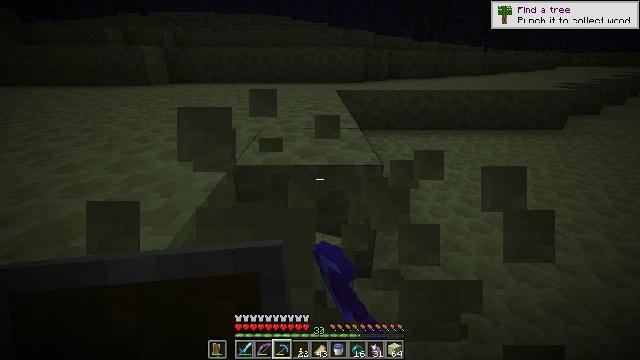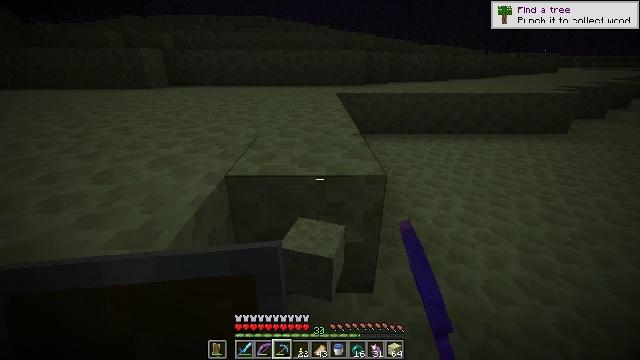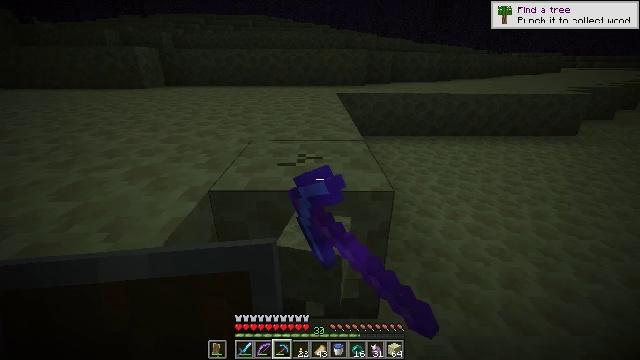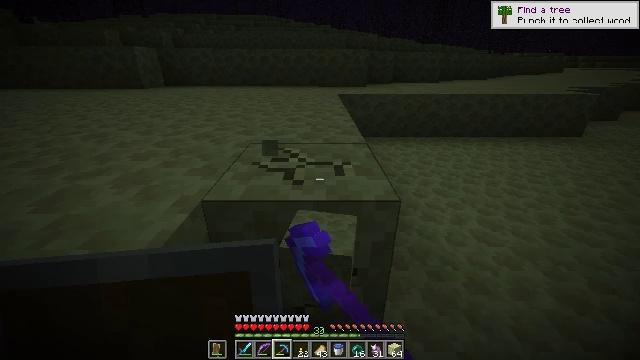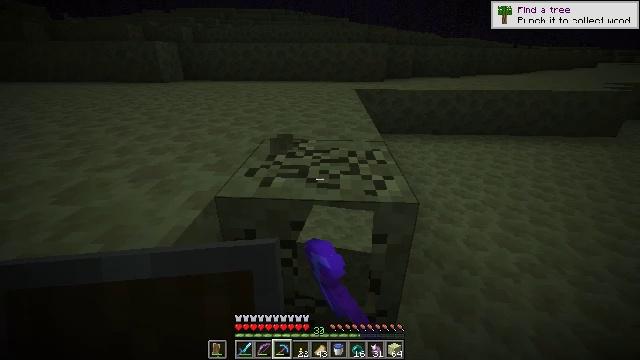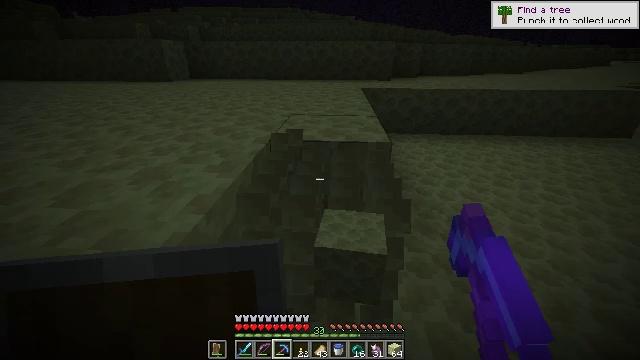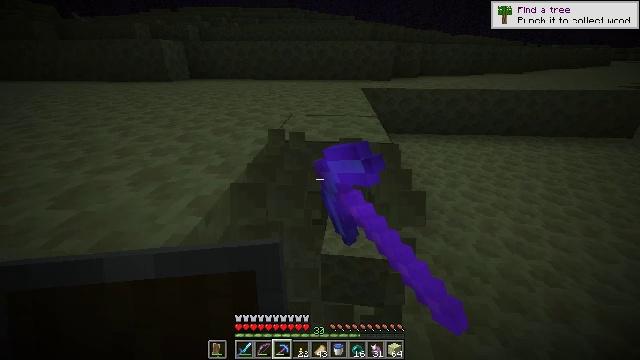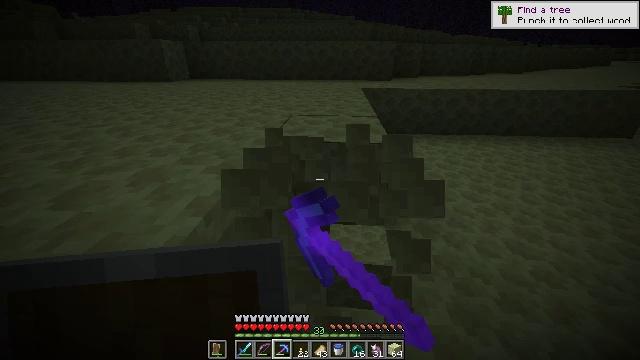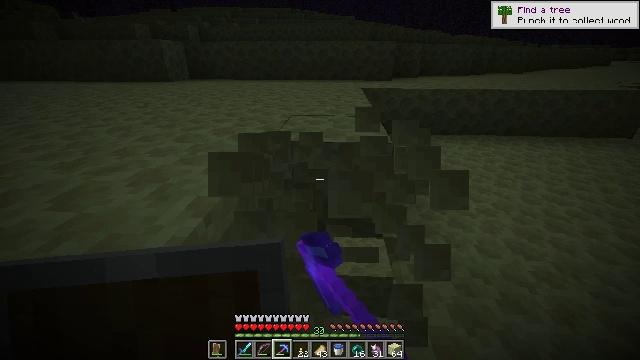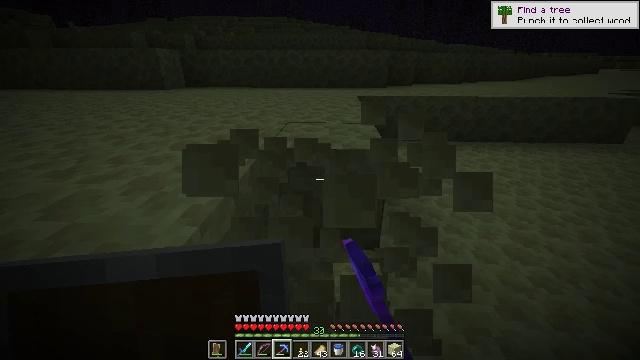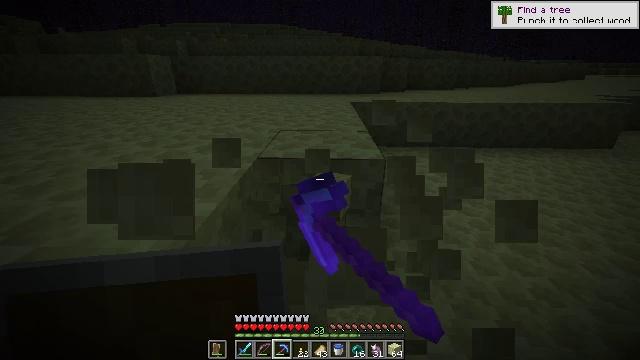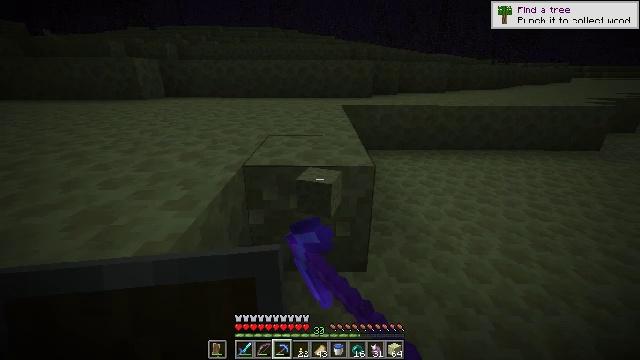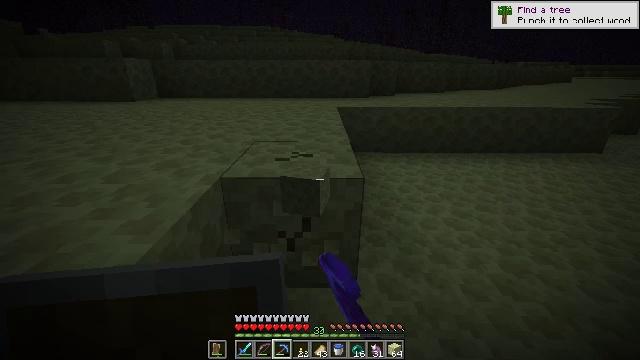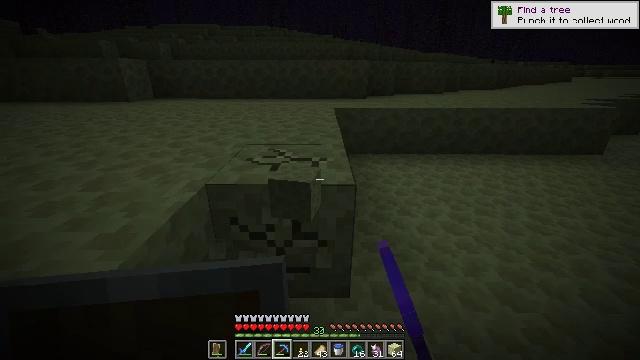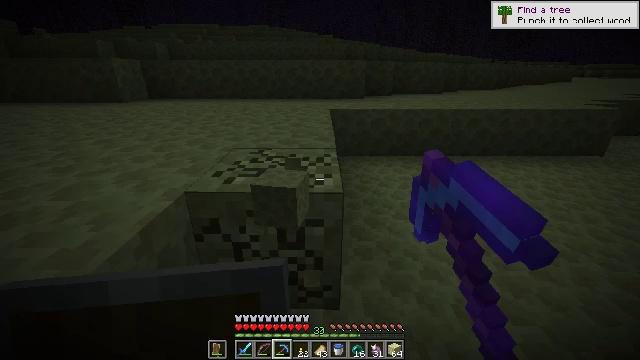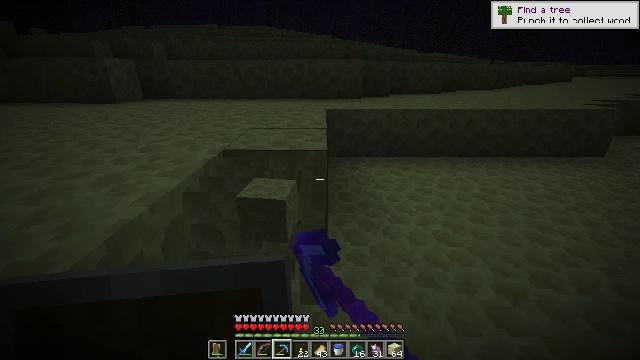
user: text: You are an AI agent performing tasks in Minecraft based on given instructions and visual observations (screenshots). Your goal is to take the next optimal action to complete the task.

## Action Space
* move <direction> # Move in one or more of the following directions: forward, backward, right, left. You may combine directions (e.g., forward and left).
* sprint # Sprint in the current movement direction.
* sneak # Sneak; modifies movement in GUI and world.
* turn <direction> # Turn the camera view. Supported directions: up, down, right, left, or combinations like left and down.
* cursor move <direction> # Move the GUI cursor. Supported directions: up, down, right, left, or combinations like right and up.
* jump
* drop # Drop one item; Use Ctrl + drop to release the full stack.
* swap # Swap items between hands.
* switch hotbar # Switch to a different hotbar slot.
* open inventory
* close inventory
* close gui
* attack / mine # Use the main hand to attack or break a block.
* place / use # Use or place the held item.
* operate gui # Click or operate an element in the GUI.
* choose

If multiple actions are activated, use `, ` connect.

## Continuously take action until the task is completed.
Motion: motion action
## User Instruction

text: Break some end stone blocks.
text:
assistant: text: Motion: move forward, attack / mine
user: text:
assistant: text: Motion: move forward, attack / mine
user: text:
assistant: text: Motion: attack / mine
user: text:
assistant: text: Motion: turn left and down, attack / mine
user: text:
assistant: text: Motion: turn left, attack / mine
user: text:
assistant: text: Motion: attack / mine
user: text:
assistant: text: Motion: attack / mine
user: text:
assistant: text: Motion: attack / mine
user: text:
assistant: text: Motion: turn up, attack / mine
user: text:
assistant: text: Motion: move forward, turn right and up, attack / mine
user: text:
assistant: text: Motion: move forward and move right, turn right, attack / mine
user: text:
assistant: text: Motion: move forward and move right, attack / mine
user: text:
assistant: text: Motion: move forward and move right, attack / mine
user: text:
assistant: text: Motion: attack / mine
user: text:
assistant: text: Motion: attack / mine
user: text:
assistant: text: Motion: attack / mine
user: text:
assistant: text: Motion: attack / mine
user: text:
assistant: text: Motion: turn left, attack / mine
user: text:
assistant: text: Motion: turn left, attack / mine
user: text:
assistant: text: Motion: attack / mine
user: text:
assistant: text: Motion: attack / mine
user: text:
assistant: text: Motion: move forward, attack / mine
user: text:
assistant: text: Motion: move forward and move right, turn left, attack / mine
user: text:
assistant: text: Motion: move forward and move right, turn left, attack / mine
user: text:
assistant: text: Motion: move forward and move right, turn left, attack / mine
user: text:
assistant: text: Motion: move forward and move right, attack / mine
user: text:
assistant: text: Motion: move forward and move right, attack / mine
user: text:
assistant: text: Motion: move forward and move right, attack / mine
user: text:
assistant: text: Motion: move forward and move right, attack / mine
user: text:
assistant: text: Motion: move forward and move right, turn left, attack / mine